Question: I am trying to store all Customer object attributes to pass selected listitem to display selectedItem information in the detail view. I am successfully getting all Customers information from the webservice.However, in my for loop I am getting the following error.
'''
List <string> list= new List<string>();
private IEnumerable <IDictionary<string,object>> myData;
foreach (var customers in myData) {
list.Add(new Customer((string)customers["CustomerID"],
(string)customers ["CompanyName"],
(string)customers ["ContactName"],
(string)customers ["ContactTitle"],
(string)customers ["Address"],
(string)customers ["Region"],
(string)customers ["PostalCode"],
(string)customers ["City"],
(string)customers ["Fax"],
(string)customers ["Phone"]
));
}
listView.ItemsSource=list;
public Customer (string customerID,string companyName,
string contactName, string contactTitle, string address, string region, string postalCode,string city, string fax, string phone)
{
CustomerID = customerID;
CompanyName = companyName;
ContactName = contactName;
ContactTitle = contactTitle;
Address = address;
Region = region;
PostalCode = postalCode;
City = City;
Fax = fax;
Phone = phone;
}
'''

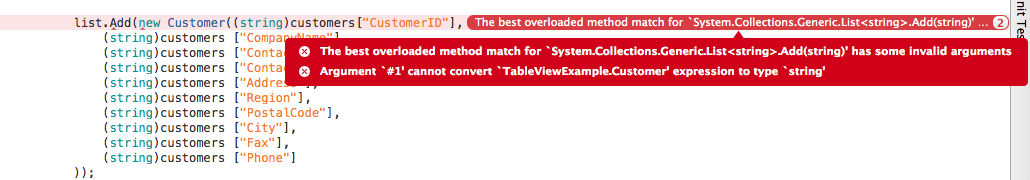
Answer: In your code your List type is string. All you have to do is change the List type string to Customer. Like as following
'''
List <Customer> list = new List<Customer>();
'''
or
'''
var list = new List<Customer>();
'''